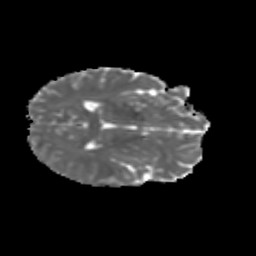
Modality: MD
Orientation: axial
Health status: ill
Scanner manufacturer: siemens
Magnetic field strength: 3 T
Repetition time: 13.7 s
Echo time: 0.098 s